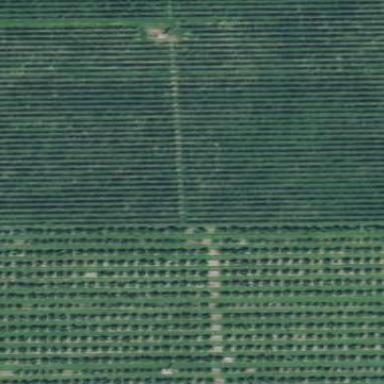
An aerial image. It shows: Orchard.